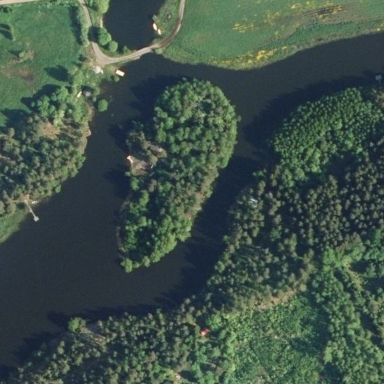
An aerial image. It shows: Islet covered with woodland.